A scalogram of one vibration snapshot from a rotating bearing is shown, computed with a continuous wavelet transform. Based on the visible evidence, which condition applies: normal, inner_race, outer_race, ball?
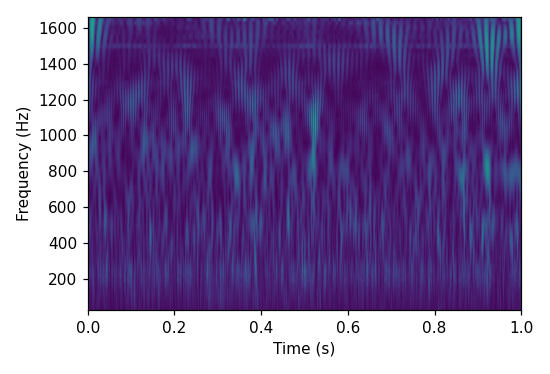
Answer: normal